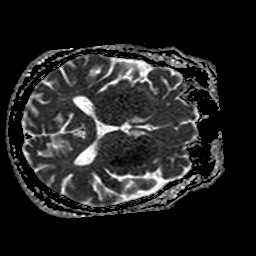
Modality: ADC
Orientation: axial
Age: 72
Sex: male
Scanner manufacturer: philips
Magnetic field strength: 1.5 T
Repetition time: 3.501 s
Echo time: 0.09255 s